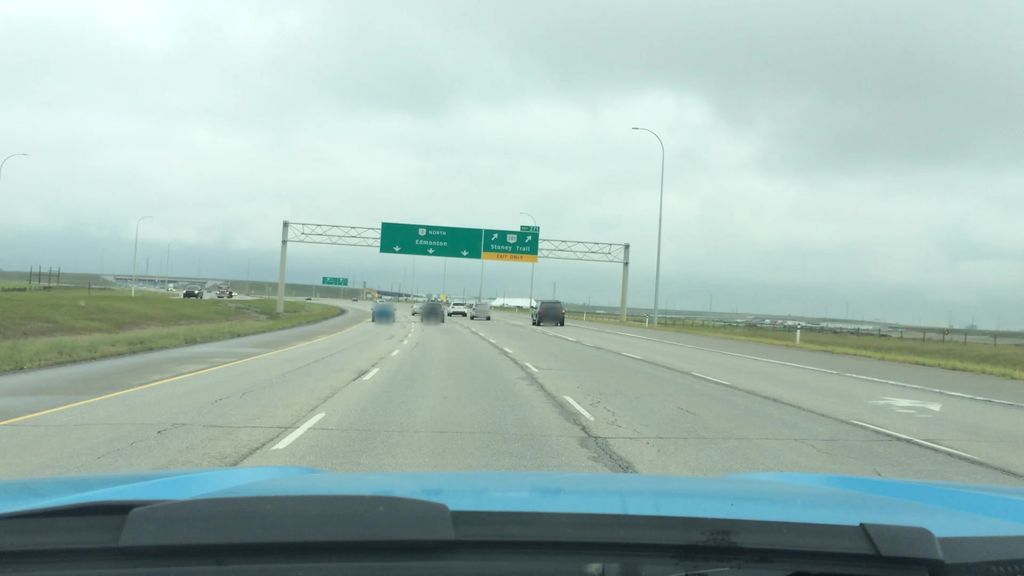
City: calgary